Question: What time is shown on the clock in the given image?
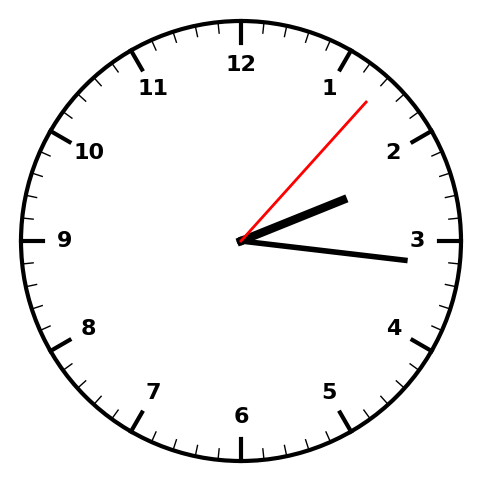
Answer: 02:16:07